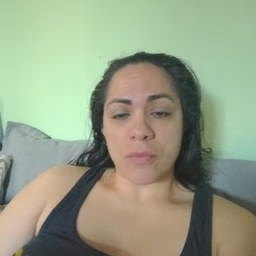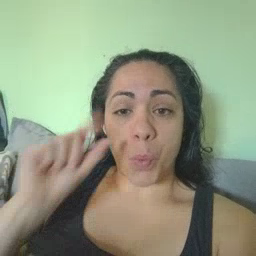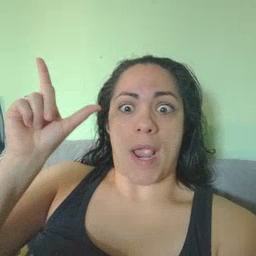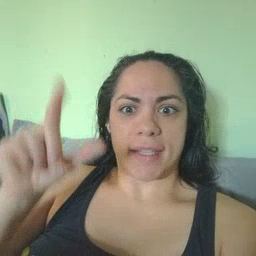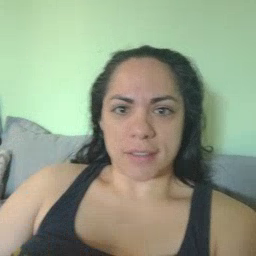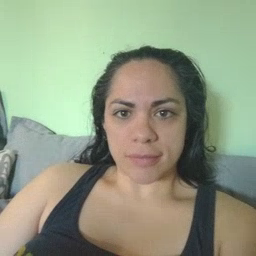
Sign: wake